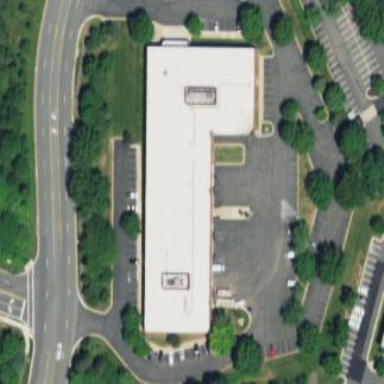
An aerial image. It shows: Commercial building.